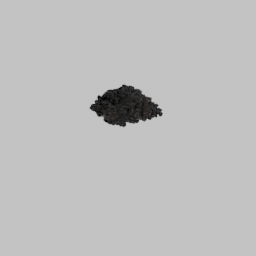
Label: animals